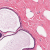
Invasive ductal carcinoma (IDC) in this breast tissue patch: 0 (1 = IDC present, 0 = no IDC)